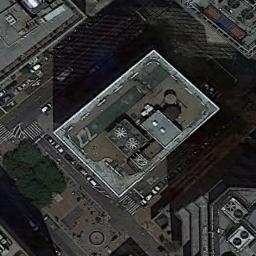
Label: commercial_area